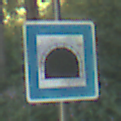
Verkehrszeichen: Tunnel
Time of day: MorningAfternoon
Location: Outdoor (Nature)
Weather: Clear
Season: NotSpecified
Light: Natural